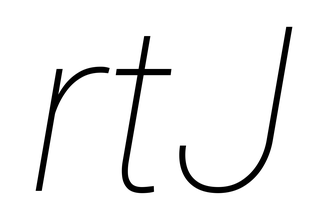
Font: Roboto-Italic_Thin_Italic